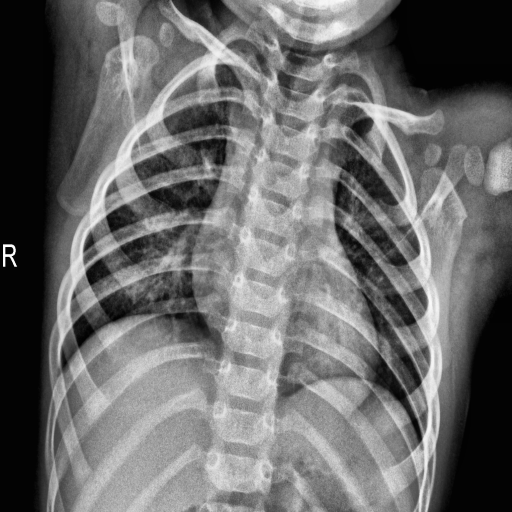
Finding: NORMAL